Question: Recently I've been thinking about how to transform a complex polygon into a non-complex polygon. How is this done?
This is the sort of thing I want to do:

I'm going to end up with JavaScript when I'm done, but any form of a solution is fine (language, algorithm, or just plain English).
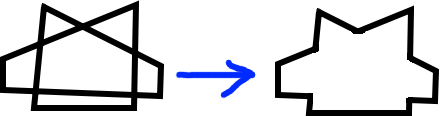
Answer: I would use the same heuristic that I would use when drawing the polygon by hand (which is probably not the most mathematically efficient way to caluclaute that polygon, but probably the easiest to understand/implement).
1. Start at a point
2. Find all the intersections between my current point and the point I'm trying to get to
3. If none exist draw to the next point
4. If one does, then draw to there, and then set the next point to the next point from there
5. If you aren't back to the beginning then goto 2.
<URL> implementation on jsfiddle. Note: it isn't optimized.